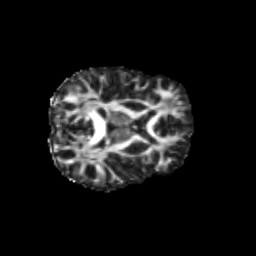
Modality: FA
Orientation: axial
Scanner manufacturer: siemens
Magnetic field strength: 3 T
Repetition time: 9.2 s
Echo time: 0.084 s